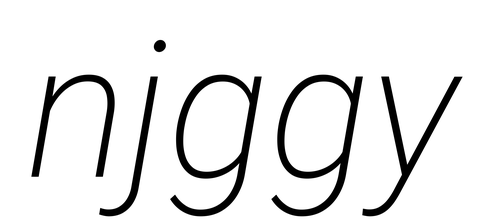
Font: Roboto-Italic_ExtraLight_Italic